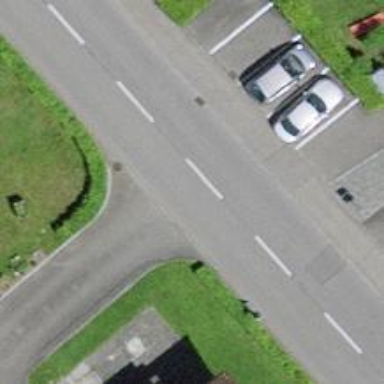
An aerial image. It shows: Residential road.